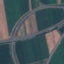
Land use / land cover: Highway